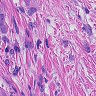
Metastatic tissue present: yes